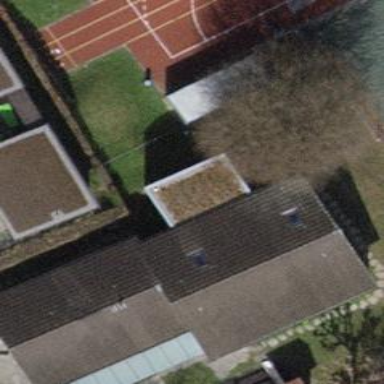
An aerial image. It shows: Kindergarten building.